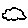
Label: cloud